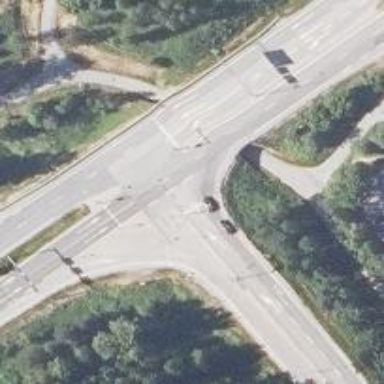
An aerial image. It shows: Trunk link road with asphalt surface.